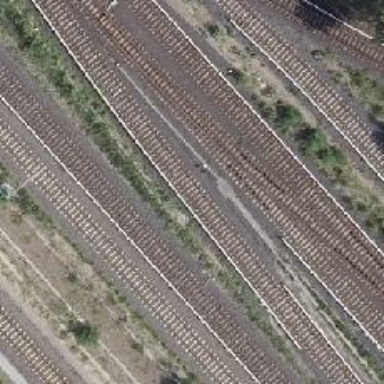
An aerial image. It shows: Railway signal.